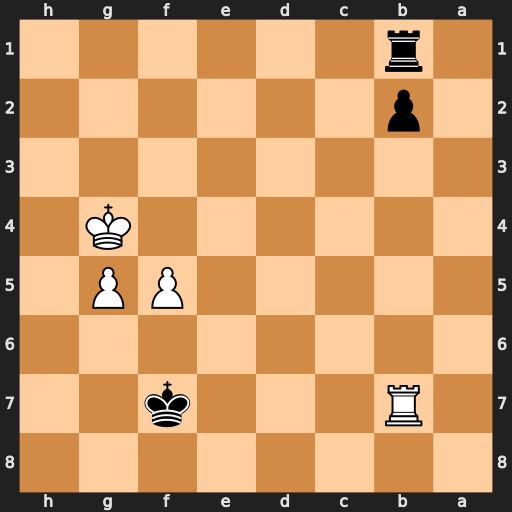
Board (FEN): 8/1R3k2/8/5PP1/6K1/8/1p6/1r6
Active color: b
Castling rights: -
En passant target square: -
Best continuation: Ke8 Rb8+ Kd7 g6 Rg1+ Kh5 b1=Q Rxb1 Rxb1